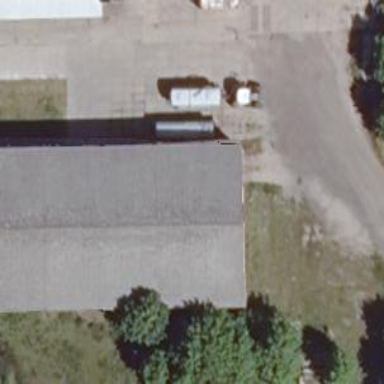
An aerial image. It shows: Rural barn.